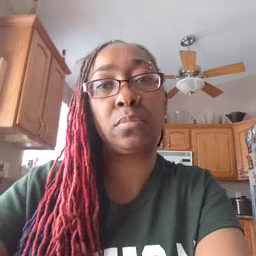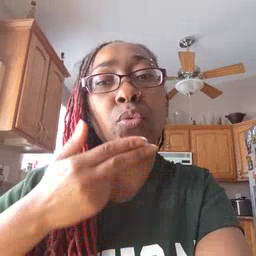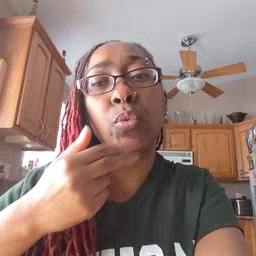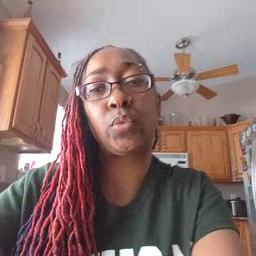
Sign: cute